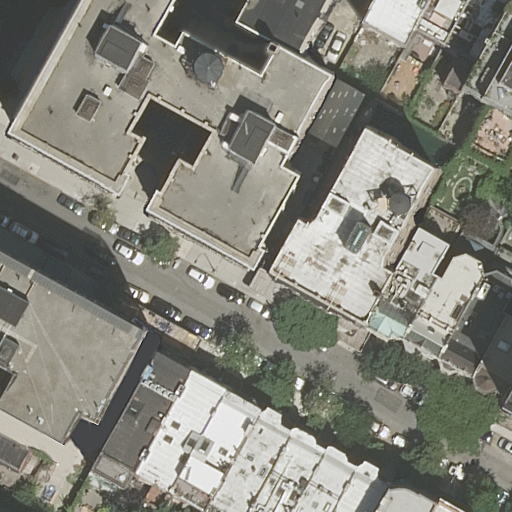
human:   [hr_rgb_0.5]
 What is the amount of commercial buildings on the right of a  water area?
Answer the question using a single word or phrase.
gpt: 0

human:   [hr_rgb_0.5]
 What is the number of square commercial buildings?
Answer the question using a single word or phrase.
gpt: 0

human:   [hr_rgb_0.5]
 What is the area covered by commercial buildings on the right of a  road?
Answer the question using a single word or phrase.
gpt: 0m2

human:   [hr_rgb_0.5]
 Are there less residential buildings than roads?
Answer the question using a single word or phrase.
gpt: no

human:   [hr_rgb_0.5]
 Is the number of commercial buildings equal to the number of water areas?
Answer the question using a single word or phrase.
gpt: yes

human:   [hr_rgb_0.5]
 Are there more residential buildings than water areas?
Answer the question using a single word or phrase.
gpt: yes

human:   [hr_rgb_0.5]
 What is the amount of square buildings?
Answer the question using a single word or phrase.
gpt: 0

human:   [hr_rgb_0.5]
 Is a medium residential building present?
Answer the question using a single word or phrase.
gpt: yes

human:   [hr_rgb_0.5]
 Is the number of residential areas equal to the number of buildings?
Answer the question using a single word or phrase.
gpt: no

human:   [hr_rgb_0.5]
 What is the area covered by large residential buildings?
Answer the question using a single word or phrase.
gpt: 3038m2

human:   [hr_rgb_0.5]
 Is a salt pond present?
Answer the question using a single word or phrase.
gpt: no

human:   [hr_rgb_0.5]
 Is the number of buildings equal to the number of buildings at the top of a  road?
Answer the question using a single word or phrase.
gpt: no

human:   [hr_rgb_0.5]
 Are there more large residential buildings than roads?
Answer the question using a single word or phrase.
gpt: yes

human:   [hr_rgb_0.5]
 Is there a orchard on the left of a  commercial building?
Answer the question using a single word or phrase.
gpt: no

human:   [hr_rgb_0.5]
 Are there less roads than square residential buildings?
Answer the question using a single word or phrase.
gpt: no

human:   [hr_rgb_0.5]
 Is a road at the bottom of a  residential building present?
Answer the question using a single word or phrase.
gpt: yes

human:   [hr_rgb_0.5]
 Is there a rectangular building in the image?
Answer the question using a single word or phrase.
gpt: yes

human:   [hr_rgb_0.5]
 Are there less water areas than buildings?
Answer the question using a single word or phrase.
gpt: yes

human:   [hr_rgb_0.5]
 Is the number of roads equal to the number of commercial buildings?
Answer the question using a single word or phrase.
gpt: no

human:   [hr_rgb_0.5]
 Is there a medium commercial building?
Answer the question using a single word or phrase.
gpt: no

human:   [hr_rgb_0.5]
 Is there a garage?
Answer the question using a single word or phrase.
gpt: no

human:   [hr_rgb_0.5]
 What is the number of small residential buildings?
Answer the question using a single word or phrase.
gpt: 10

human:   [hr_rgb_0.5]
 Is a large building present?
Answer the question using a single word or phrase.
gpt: yes

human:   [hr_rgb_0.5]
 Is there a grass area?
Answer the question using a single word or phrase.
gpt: no

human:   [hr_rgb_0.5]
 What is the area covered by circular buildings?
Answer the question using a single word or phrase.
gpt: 0m2

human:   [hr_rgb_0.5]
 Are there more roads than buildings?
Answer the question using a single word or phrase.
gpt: no

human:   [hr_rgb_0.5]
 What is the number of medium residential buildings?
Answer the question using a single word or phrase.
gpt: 11

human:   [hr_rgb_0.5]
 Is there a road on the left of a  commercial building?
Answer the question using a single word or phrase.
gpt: no

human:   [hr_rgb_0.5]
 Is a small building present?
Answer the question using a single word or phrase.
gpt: yes

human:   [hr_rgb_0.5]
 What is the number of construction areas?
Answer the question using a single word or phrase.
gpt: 0

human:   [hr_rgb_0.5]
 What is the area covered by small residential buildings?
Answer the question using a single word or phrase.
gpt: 532m2

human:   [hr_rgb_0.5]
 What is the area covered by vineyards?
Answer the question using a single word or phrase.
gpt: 0m2

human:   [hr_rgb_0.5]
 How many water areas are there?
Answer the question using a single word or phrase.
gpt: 0

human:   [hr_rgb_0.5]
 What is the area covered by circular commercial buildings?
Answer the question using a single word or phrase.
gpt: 0m2

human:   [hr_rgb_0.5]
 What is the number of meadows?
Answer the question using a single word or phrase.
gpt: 0

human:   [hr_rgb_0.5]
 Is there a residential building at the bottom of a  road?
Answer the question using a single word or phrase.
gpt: yes